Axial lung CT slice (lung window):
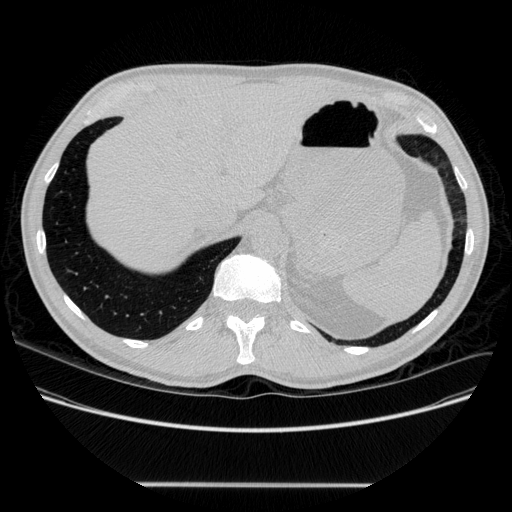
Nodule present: no